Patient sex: M
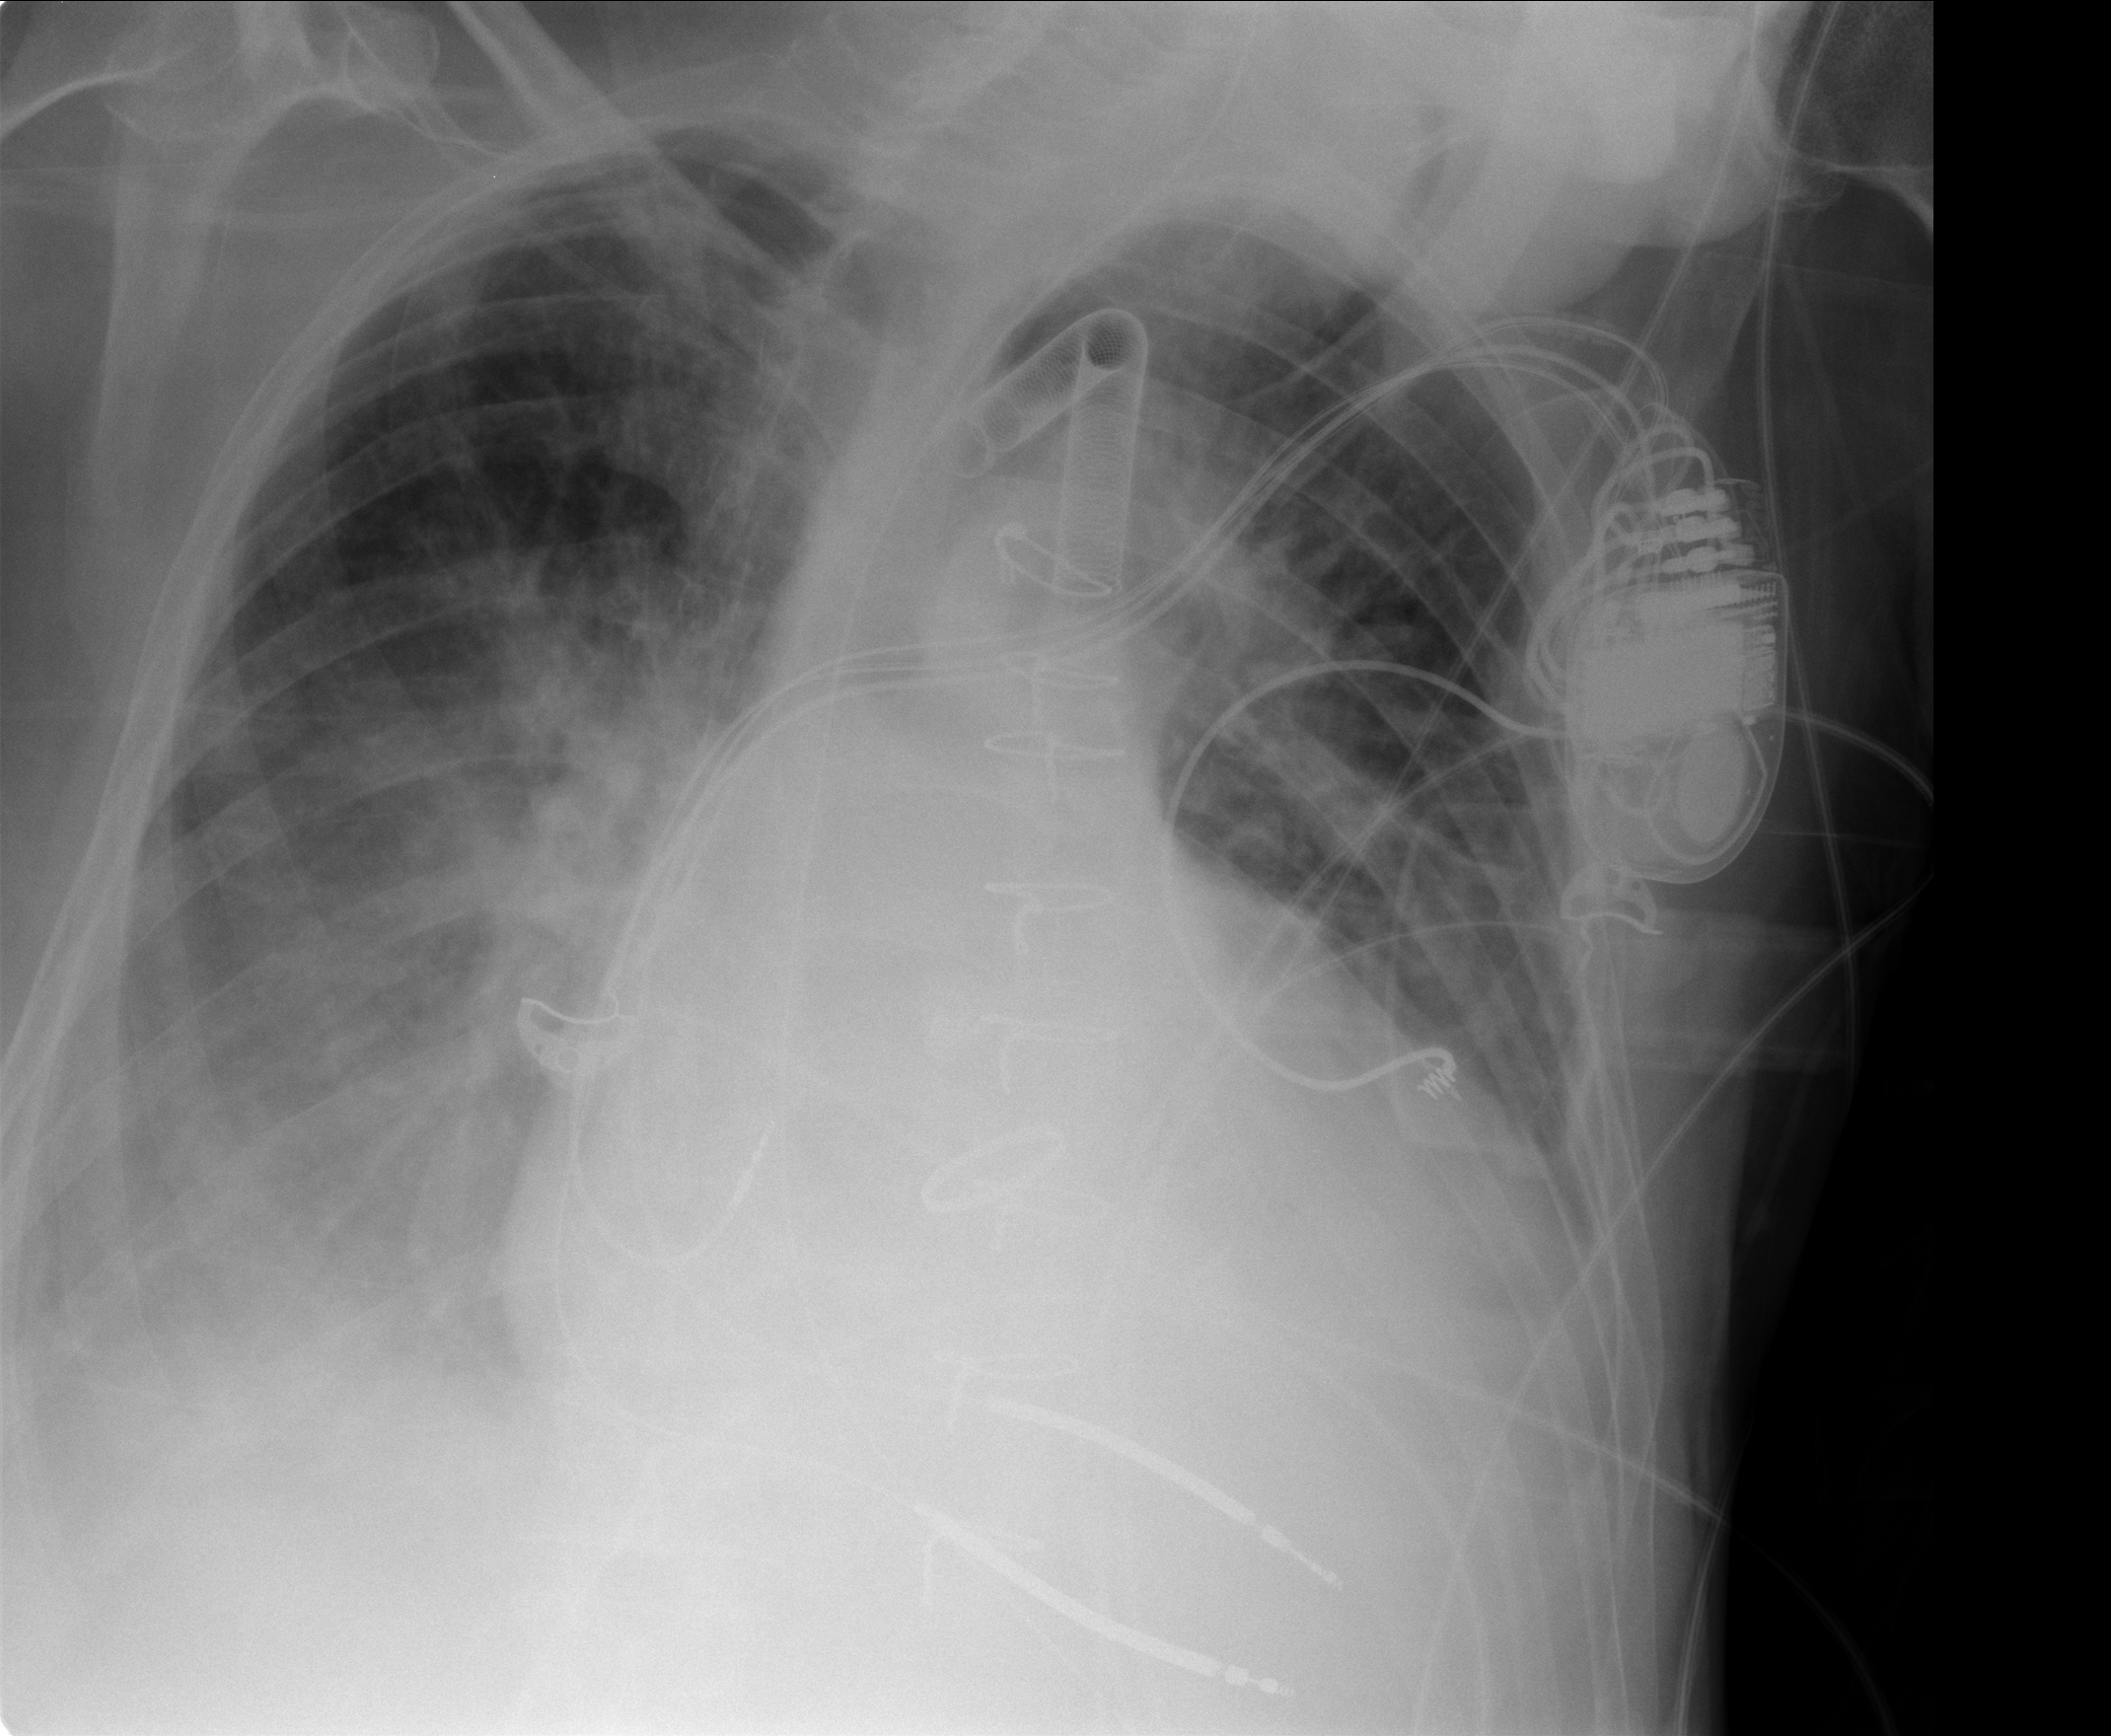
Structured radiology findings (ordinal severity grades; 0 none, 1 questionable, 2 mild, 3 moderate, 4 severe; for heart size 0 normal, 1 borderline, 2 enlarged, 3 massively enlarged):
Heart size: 2
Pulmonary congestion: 2
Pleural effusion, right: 3
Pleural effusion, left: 2
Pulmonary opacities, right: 2
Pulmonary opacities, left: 2
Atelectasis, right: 3
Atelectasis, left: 2